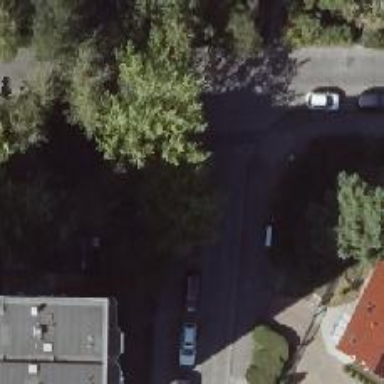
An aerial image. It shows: Asphalt sidewalk.